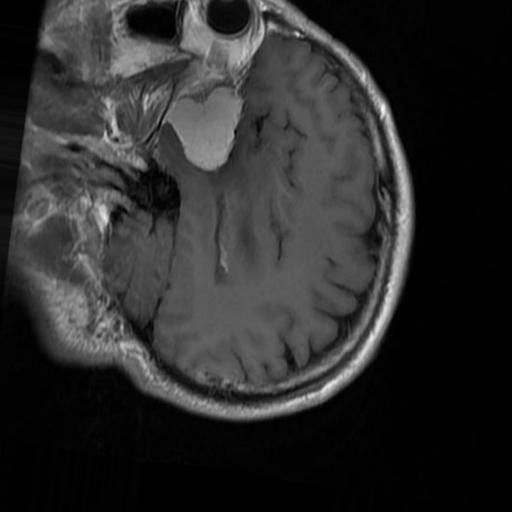
Label: brain_menin